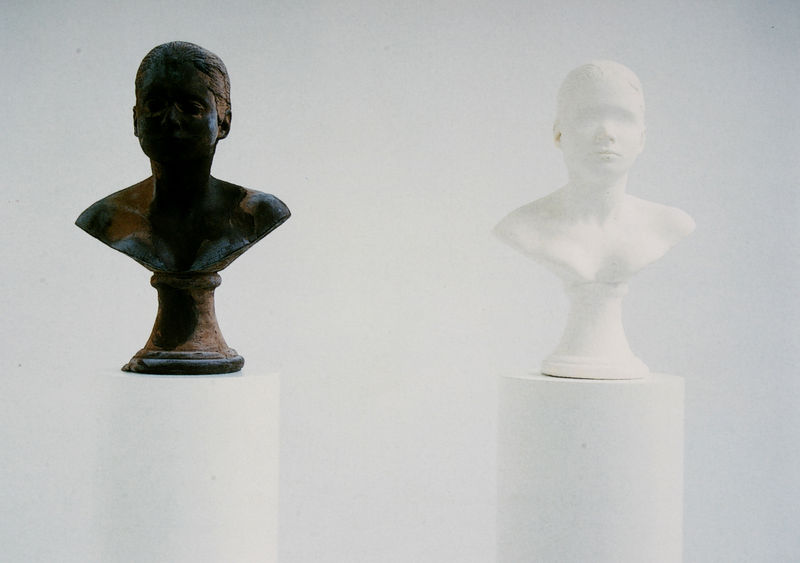
Titel: Schlecken und Schäumen
Künstler: Janine Antoni
Schlagwörter: dunkel, kopf, mann, weiß, frau, hell, köpfe, schwarz, gesichter, gesicht, sockel, zwei, büste, bronze, wei, büsten, gips, abdruck